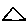
Label: triangle